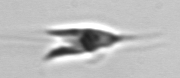
Label: Chrysochromulina_lanceolata